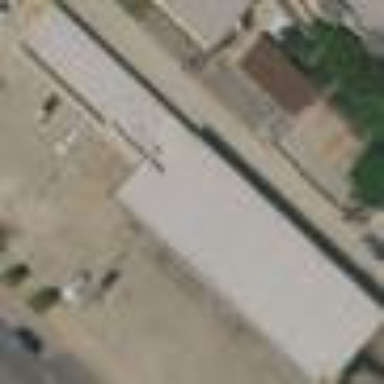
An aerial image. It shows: Commercial building.